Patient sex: F
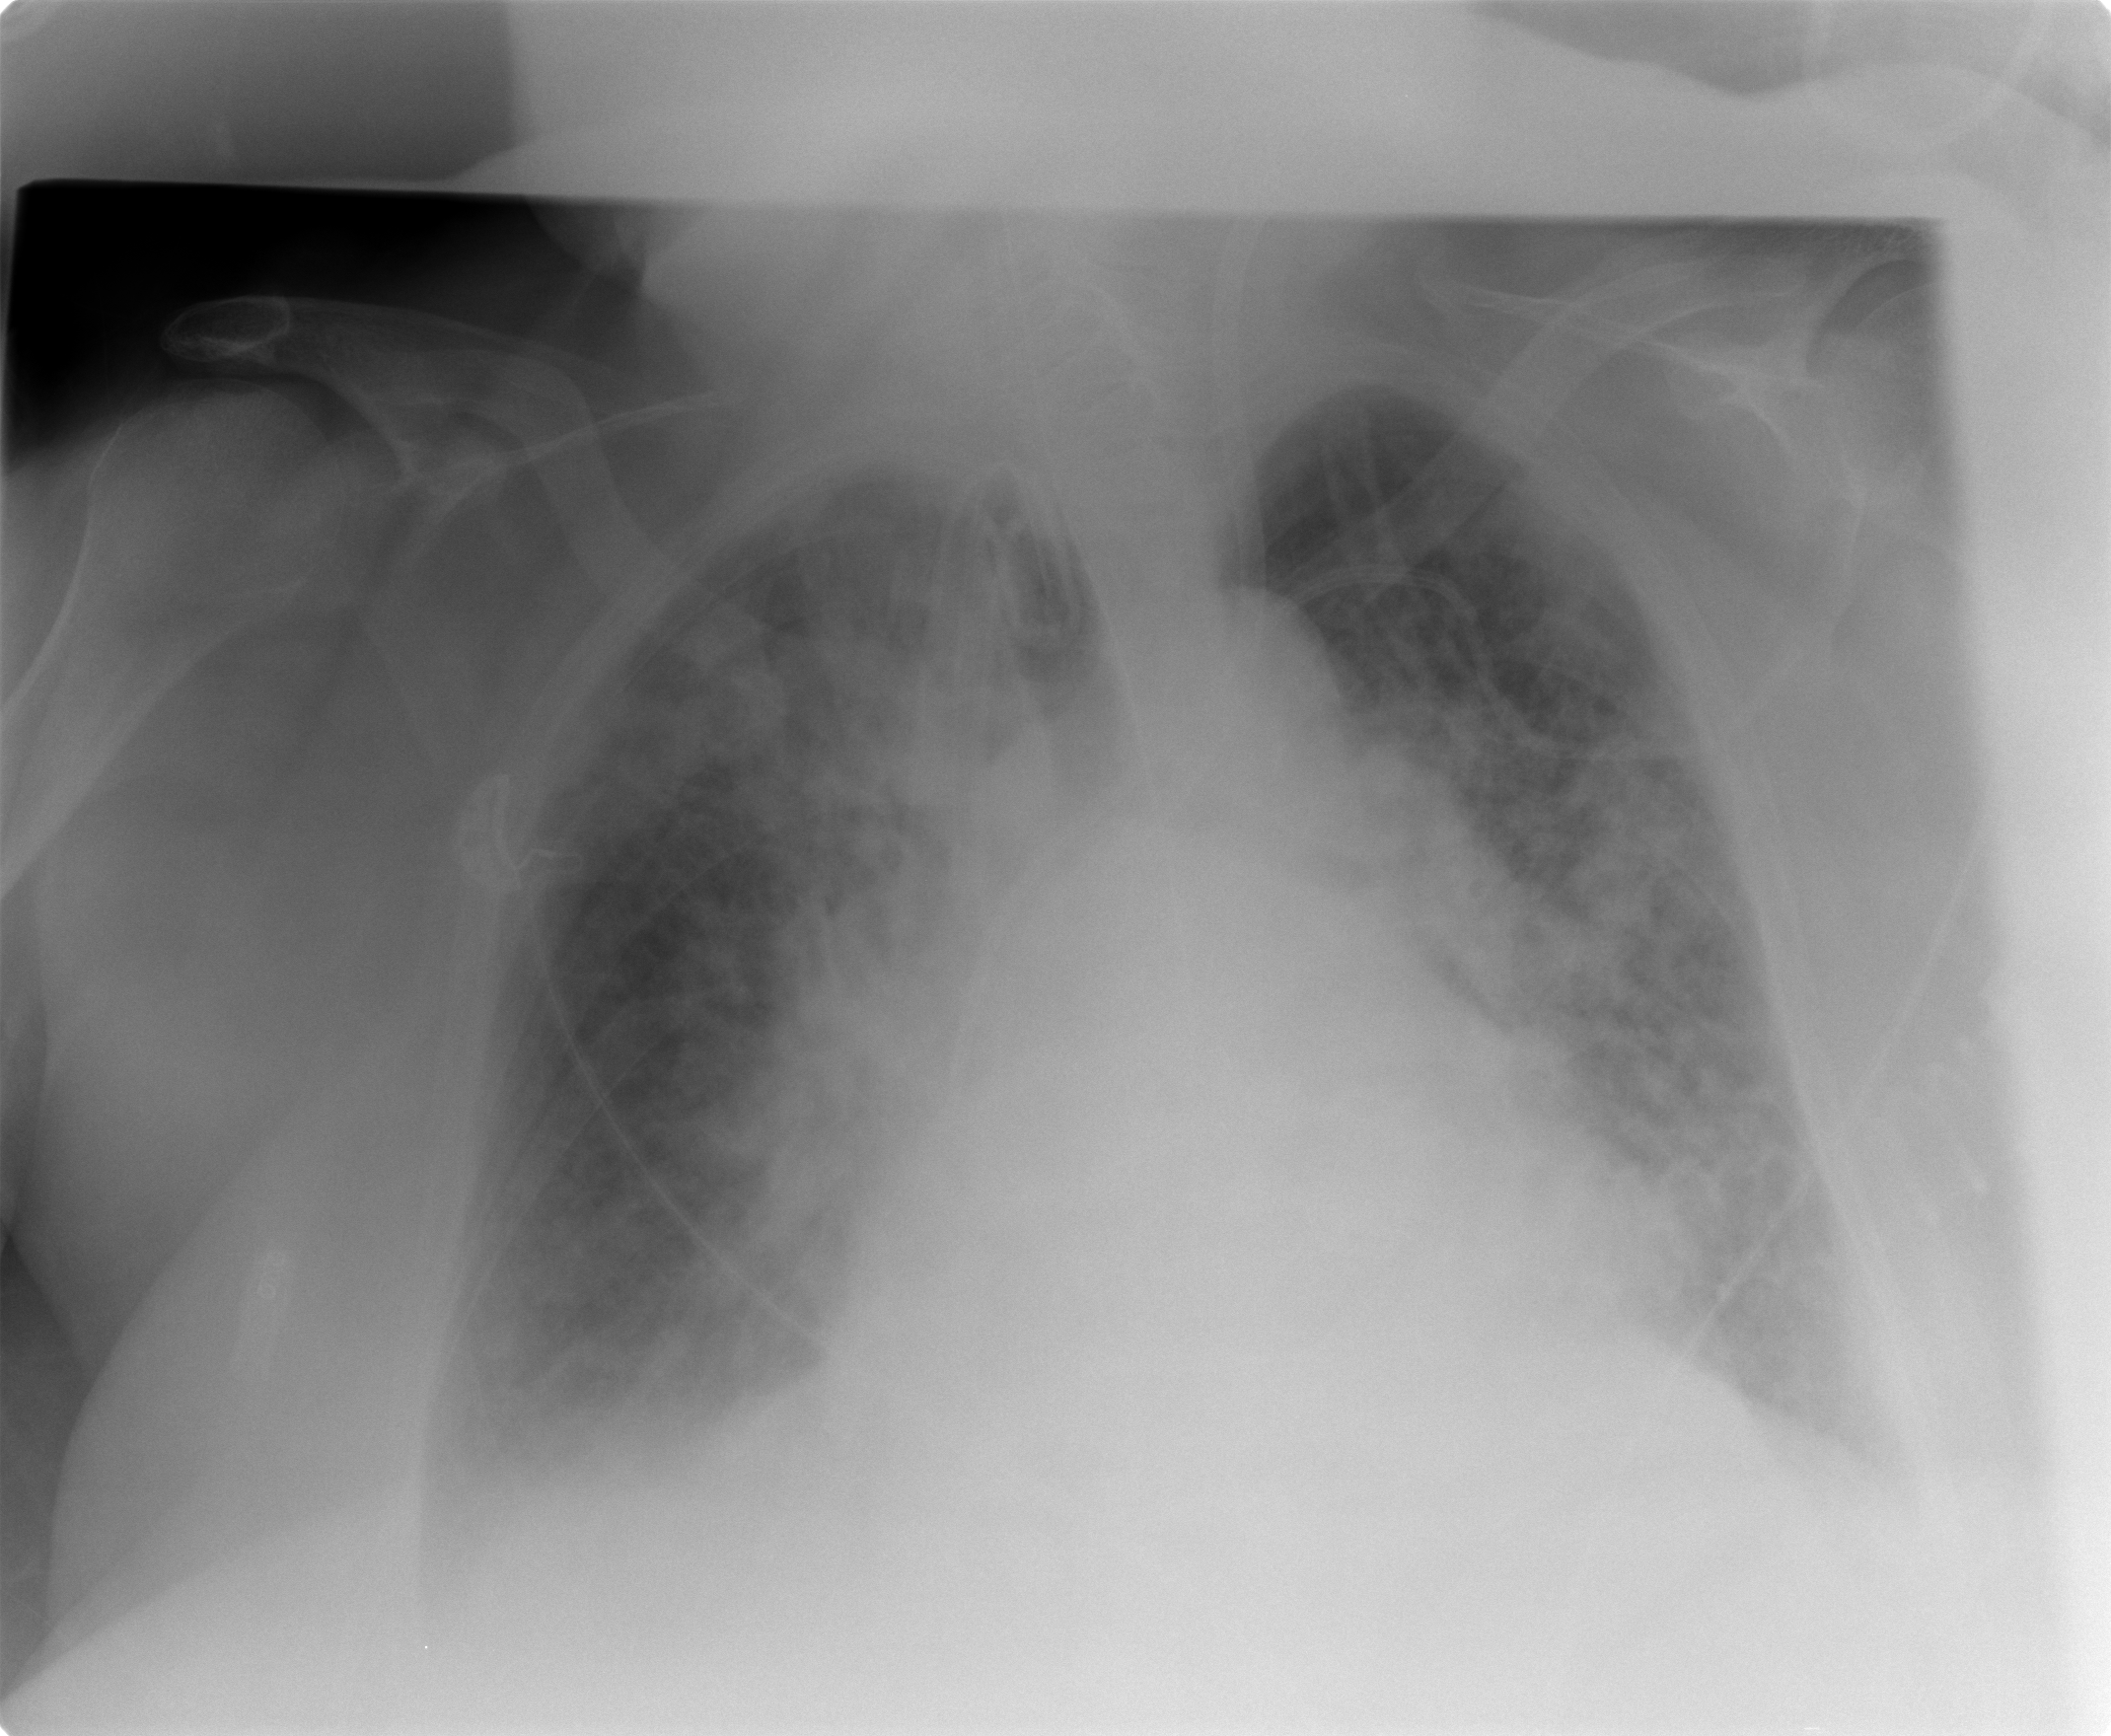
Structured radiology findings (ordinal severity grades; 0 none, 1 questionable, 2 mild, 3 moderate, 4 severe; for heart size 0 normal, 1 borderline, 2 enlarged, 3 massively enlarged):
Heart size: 2
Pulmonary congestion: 3
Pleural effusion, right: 2
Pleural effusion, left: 1
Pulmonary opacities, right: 3
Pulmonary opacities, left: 3
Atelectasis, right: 2
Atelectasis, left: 2